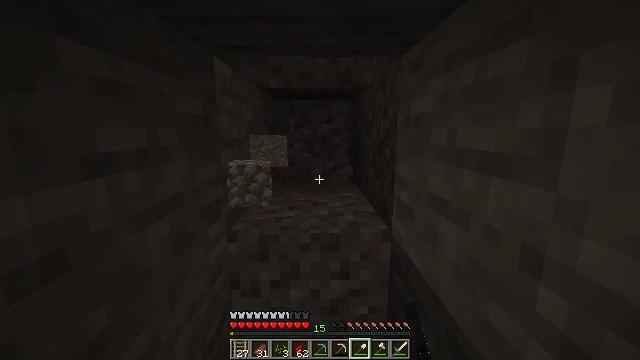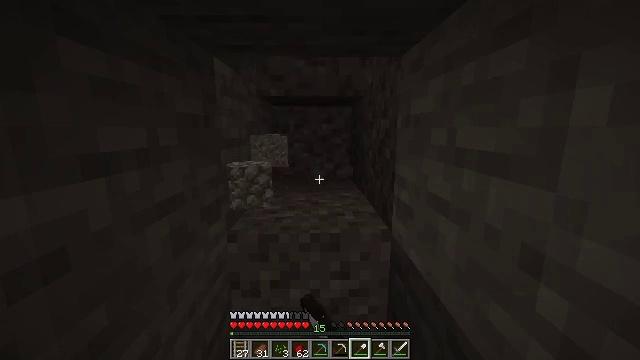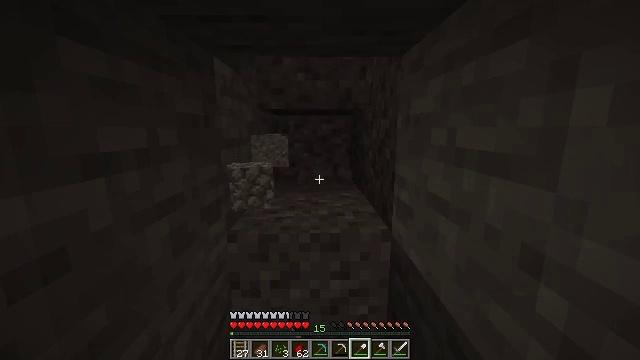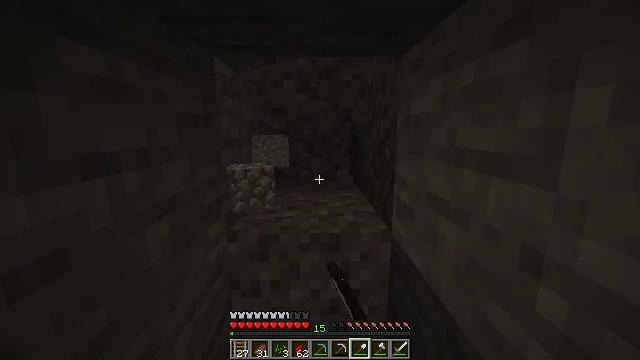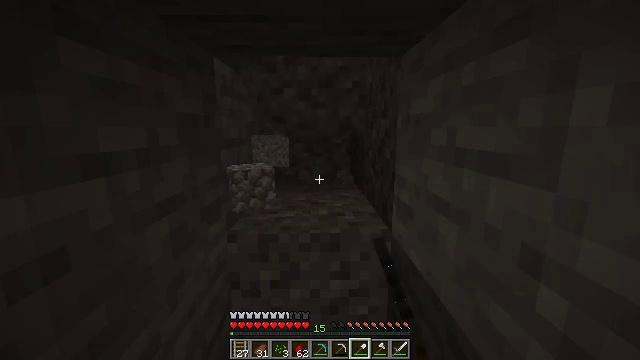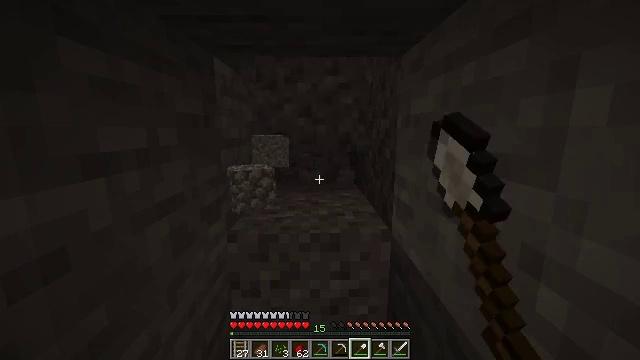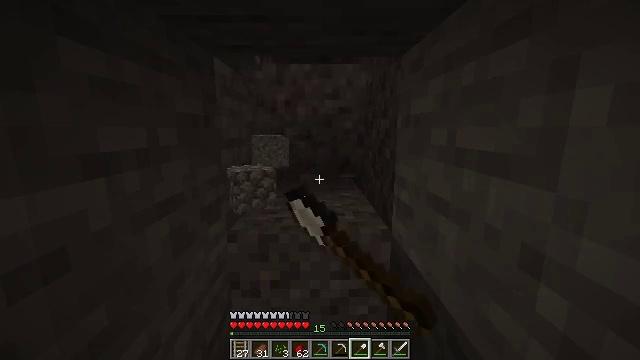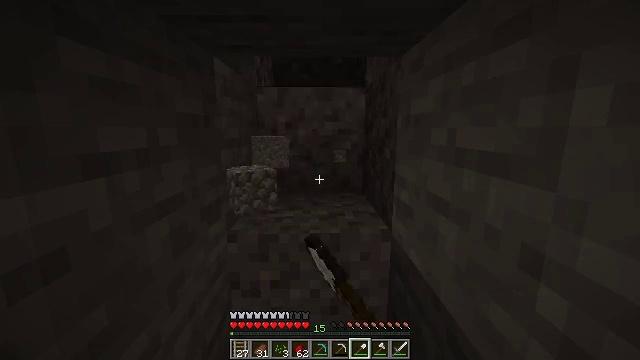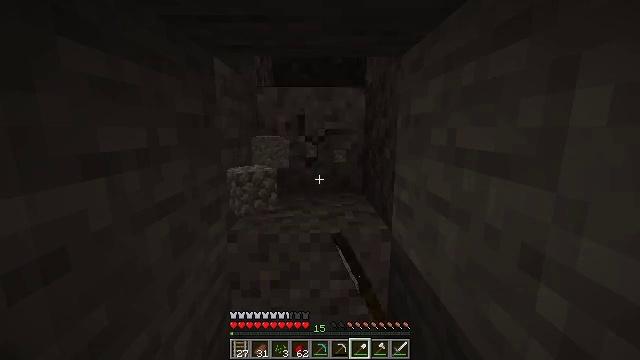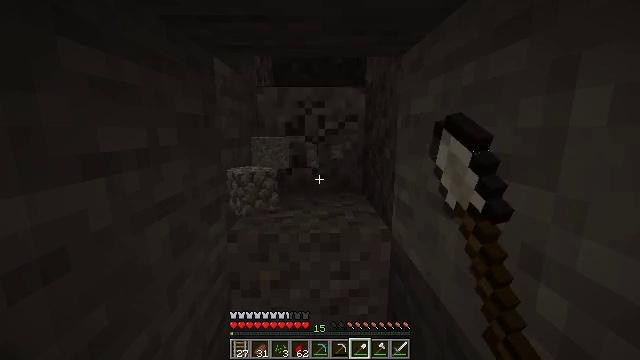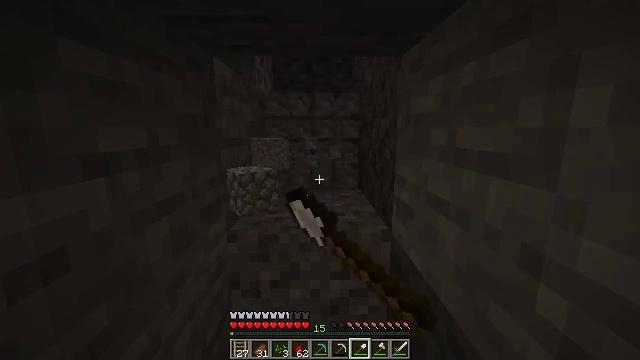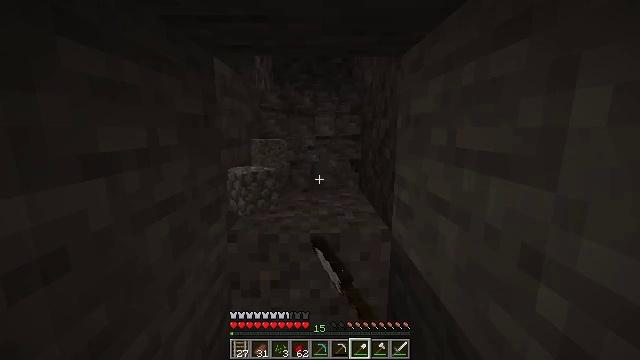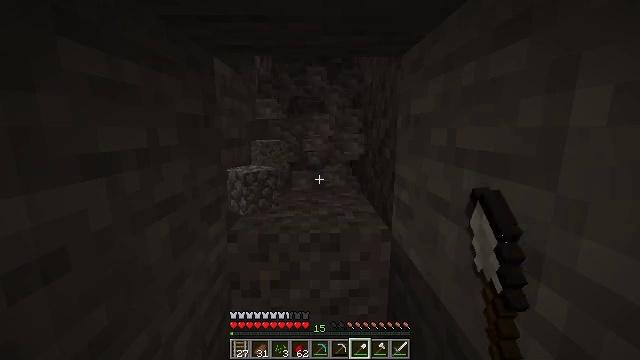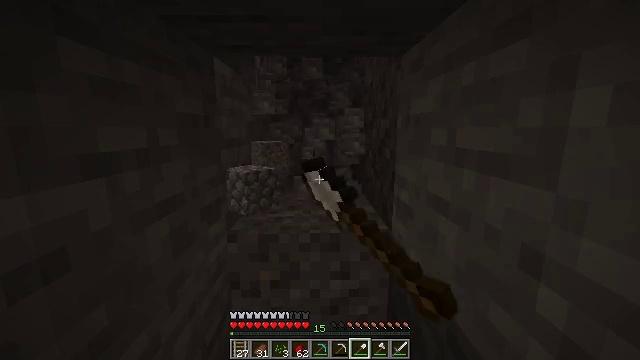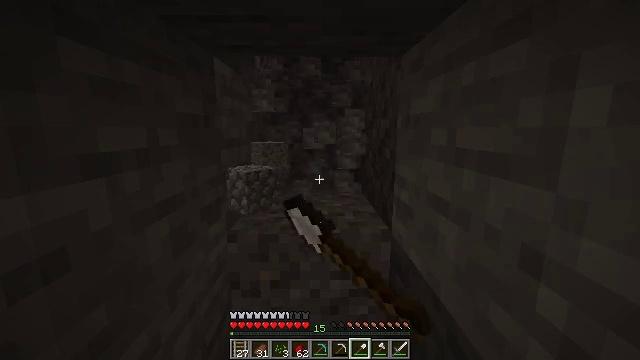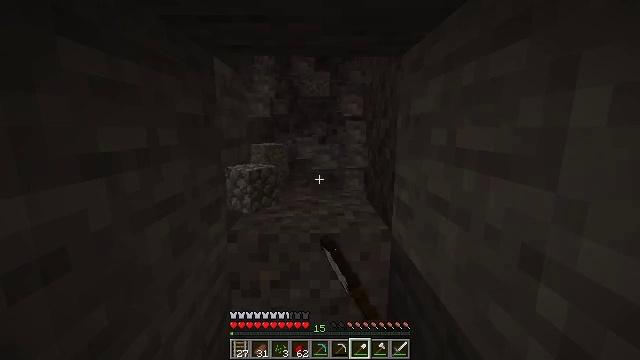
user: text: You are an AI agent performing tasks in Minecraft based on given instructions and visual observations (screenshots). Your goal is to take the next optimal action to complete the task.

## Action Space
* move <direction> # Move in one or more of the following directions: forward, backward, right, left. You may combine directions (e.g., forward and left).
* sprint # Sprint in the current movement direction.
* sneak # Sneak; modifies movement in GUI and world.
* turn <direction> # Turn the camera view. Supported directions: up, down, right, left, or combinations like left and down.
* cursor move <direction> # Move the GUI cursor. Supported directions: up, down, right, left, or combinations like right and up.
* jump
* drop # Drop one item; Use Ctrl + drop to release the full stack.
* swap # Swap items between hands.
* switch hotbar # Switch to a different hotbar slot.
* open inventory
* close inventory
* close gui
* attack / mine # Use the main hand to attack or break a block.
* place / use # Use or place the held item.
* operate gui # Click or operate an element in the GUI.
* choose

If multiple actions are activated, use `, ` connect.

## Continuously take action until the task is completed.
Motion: motion action
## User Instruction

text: Dig through gravel to clear a path.
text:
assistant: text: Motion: attack / mine
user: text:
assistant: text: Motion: attack / mine
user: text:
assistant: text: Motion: attack / mine
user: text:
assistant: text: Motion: attack / mine
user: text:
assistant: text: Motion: attack / mine
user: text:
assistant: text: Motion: attack / mine
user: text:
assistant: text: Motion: attack / mine
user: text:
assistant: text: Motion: attack / mine
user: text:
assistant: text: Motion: attack / mine
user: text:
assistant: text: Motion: attack / mine
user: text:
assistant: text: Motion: attack / mine
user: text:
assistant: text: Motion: attack / mine
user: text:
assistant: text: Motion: attack / mine
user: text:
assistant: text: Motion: attack / mine
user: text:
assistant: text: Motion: attack / mine
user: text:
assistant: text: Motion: attack / mine
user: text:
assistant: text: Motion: attack / mine
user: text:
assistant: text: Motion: attack / mine
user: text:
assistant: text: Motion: attack / mine
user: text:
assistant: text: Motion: turn down, attack / mine
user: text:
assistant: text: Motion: turn down, attack / mine
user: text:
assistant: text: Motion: attack / mine
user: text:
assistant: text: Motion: attack / mine
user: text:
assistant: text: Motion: attack / mine
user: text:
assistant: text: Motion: attack / mine
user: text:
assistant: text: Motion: attack / mine
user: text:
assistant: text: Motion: attack / mine
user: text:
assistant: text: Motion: attack / mine
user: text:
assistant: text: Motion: attack / mine
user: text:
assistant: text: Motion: attack / mine